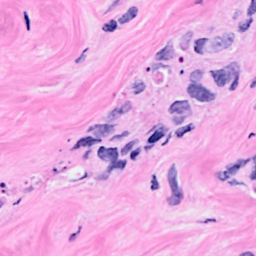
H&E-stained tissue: Breast